【题型】填空题　【知识点】平面几何　【难度】easy
如图，在平面直角坐标系 $xOy$ 中，直线 $y = \sqrt{3}x$ 经过点 $A$，作 $AB \perp x$ 轴于点 $B$，将 $\triangle ABO$ 绕点 $B$ 逆时针旋转 $60^\circ$ 得到 $\triangle CBD$，若点 $B$ 的坐标为 $(2,0)$，则点 $C$ 的坐标为\underline{\hspace{3cm}}.

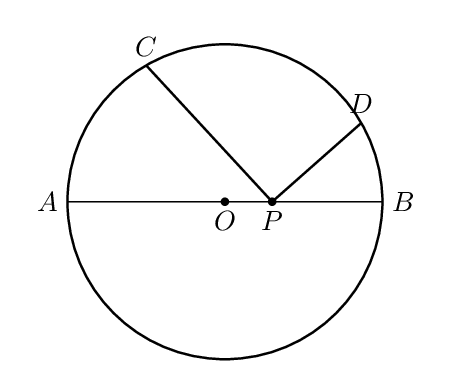
【解答】
\noindent \textbf{【答案】} $\left(-1, \sqrt{3}\right)$

% 解析部分
\noindent \textbf{【分析】} 根据图象结合直角三角形的三角比运算求解.

\noindent \textbf{【详解】} 将 $x=2$ 代入 $y=\sqrt{3}x$ 得 $y=2\sqrt{3}$，即 $A\left(2, 2\sqrt{3}\right)$，$AB=2\sqrt{3}$，

过点 $C$ 作 $CE \perp x$ 轴于点 $E$，可知 $BC=AB=2\sqrt{3}$，$\angle OBC=90^\circ-60^\circ=30^\circ$，

可得 $CE=BC\sin\angle OBC=2\sqrt{3}\times\frac{1}{2}=\sqrt{3}$，$BE=BC\cos\angle OBC=2\sqrt{3}\times\frac{\sqrt{3}}{2}=3$，

则 $OE=BE-OB=1$，所以点 $C$ 的坐标为 $\left(-1, \sqrt{3}\right)$.

故答案为：$\left(-1, \sqrt{3}\right)$.

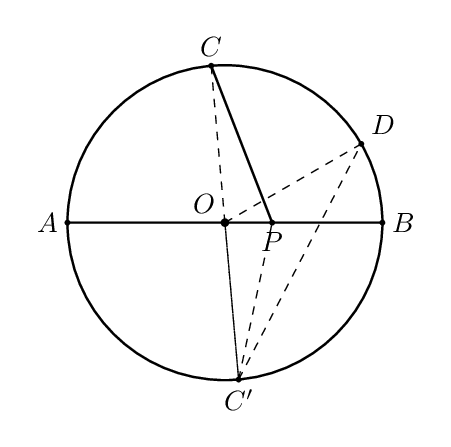